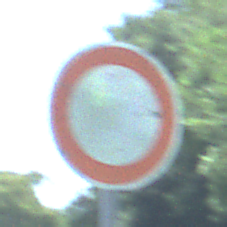
Verkehrszeichen: VerbotFahrzeugeAllerArt
Umgebung: Outdoor, Nature
Tageszeit: Midday
Wetter: Clear
Licht: Natural
Jahreszeit: Summer
Kontrast: HighContrast